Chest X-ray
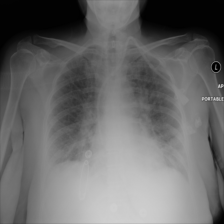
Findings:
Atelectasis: negative
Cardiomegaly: negative
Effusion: negative
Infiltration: negative
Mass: negative
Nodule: negative
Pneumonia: negative
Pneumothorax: negative
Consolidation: negative
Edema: negative
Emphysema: negative
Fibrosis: negative
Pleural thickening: negative
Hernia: negative